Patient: sex M, age 60
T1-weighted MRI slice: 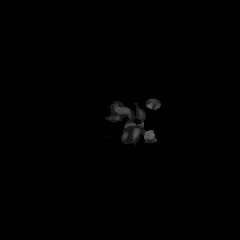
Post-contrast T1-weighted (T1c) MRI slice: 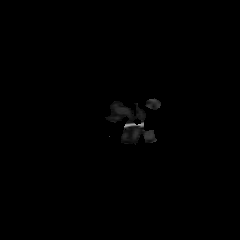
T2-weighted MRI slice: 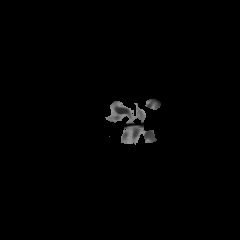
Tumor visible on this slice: no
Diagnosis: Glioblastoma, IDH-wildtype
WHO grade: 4